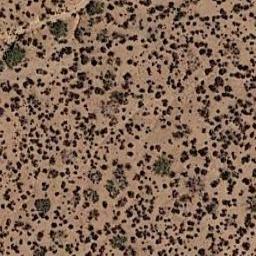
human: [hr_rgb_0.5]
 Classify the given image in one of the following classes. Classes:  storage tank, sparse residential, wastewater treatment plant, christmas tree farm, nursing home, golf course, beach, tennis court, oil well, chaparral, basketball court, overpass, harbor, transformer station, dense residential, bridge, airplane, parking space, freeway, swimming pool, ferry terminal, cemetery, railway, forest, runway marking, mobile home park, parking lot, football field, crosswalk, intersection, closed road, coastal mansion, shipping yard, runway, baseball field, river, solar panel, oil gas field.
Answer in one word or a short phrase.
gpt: chaparral